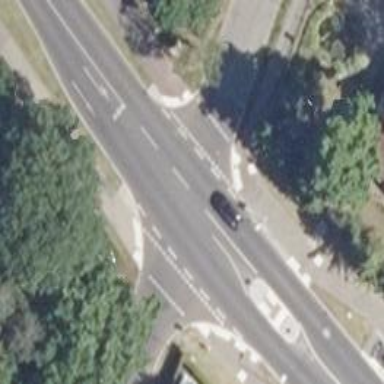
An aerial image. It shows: Uncontrolled crossing on the road.